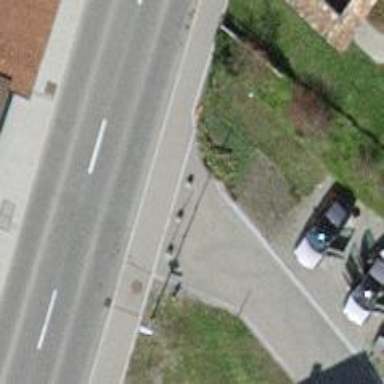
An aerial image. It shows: Asphalt sidewalk.